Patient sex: F
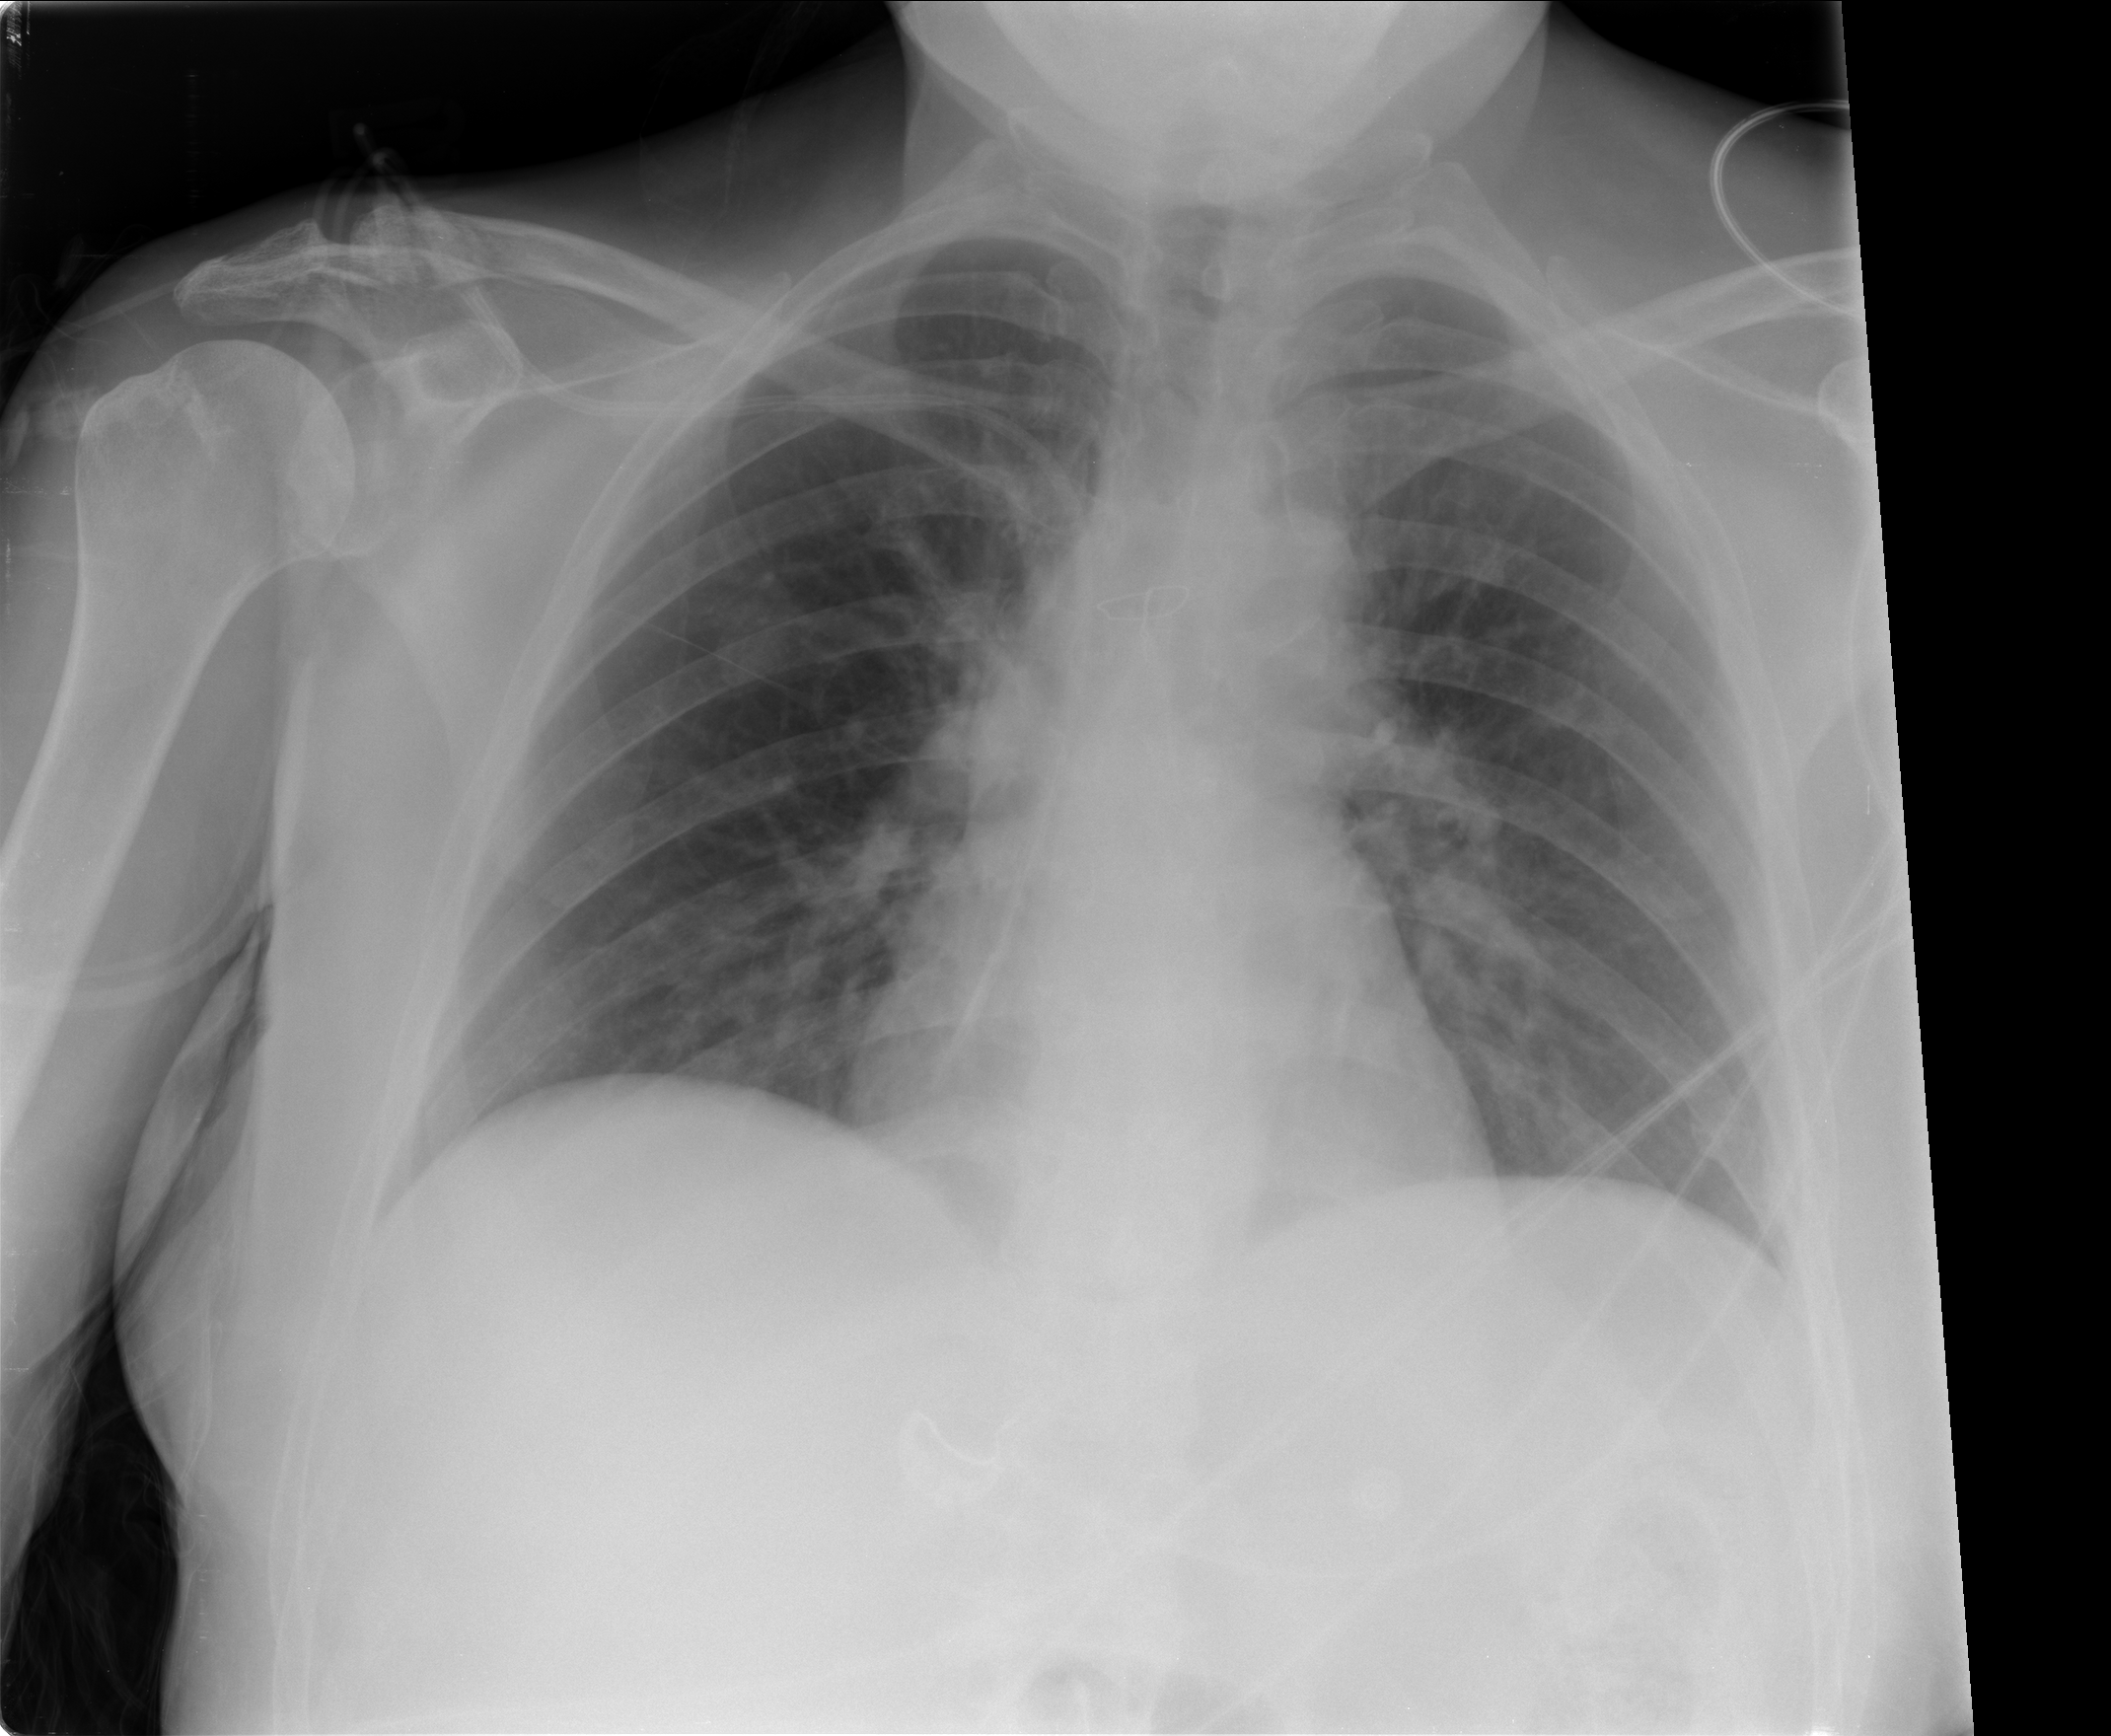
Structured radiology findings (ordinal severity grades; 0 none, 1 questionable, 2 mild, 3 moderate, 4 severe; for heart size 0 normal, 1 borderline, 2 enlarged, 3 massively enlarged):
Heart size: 0
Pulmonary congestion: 2
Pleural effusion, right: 0
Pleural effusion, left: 0
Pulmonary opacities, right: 0
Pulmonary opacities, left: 0
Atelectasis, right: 0
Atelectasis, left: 0